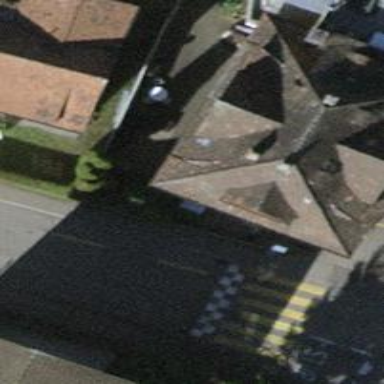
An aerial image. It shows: Building with hipped roof shape.